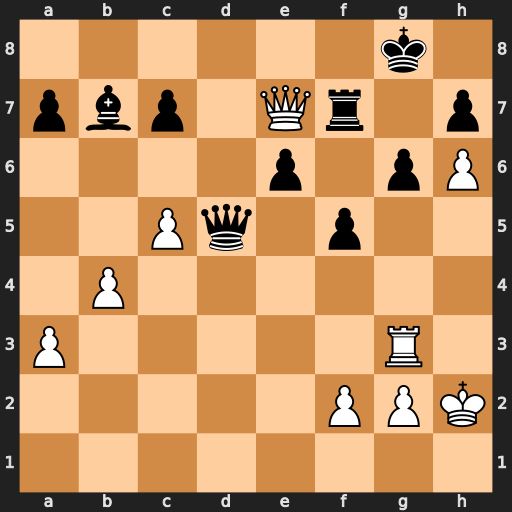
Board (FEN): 6k1/pbp1Qr1p/4p1pP/2Pq1p2/1P6/P5R1/5PPK/8
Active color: w
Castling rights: -
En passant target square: -
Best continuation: Qe8+ Rf8 Rxg6+ hxg6 Qxg6+ Kh8 Qg7#